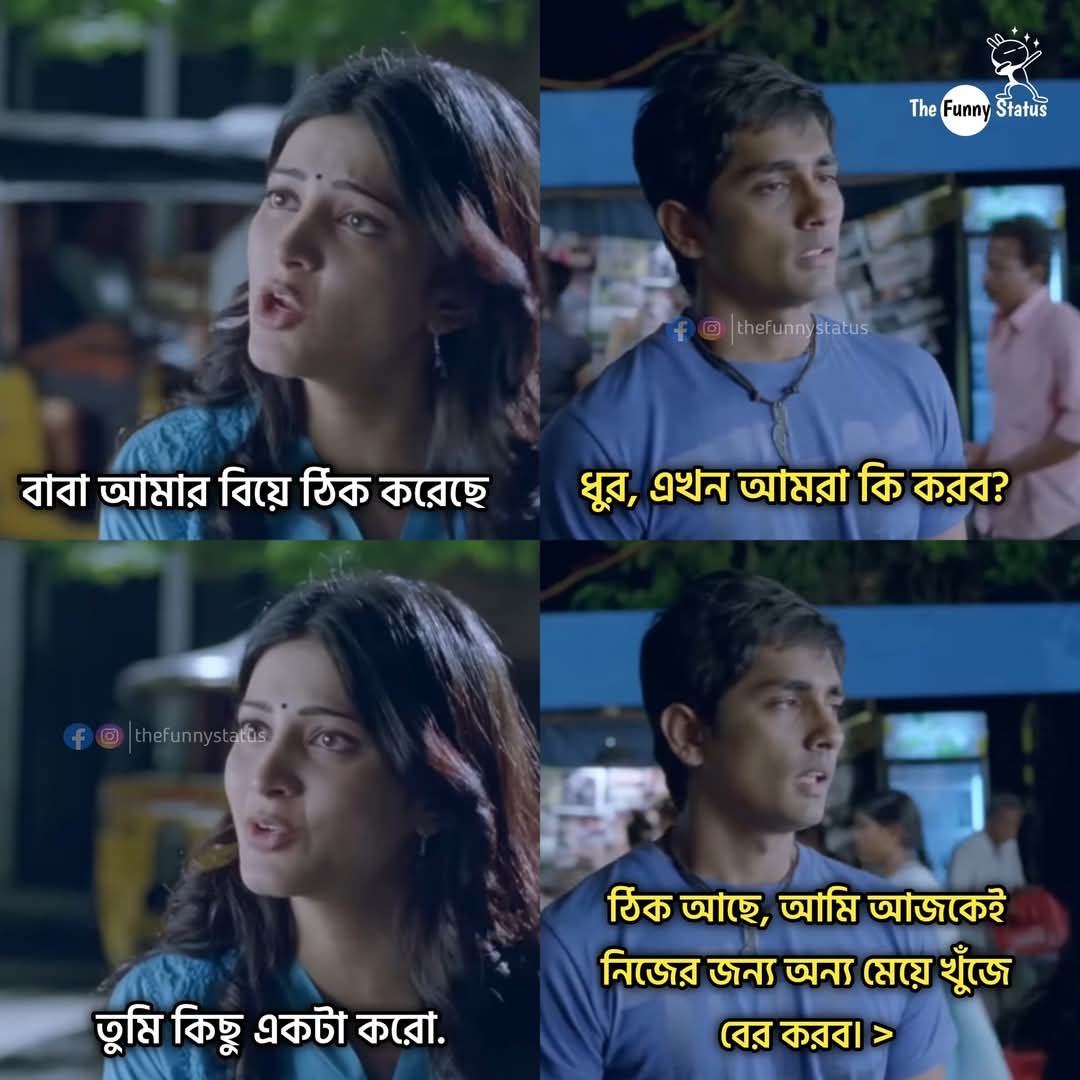
Text: বাবা আমার বিয়ে ঠিক করেছে
ধুর, এখন আমরা কি করব?
তুমি কিছু একটা করো.
ঠিক আছে, আমি আজকেই নিজের জন্য অন্য মেয়ে খুঁজে বের করব।
Label: Non Hate